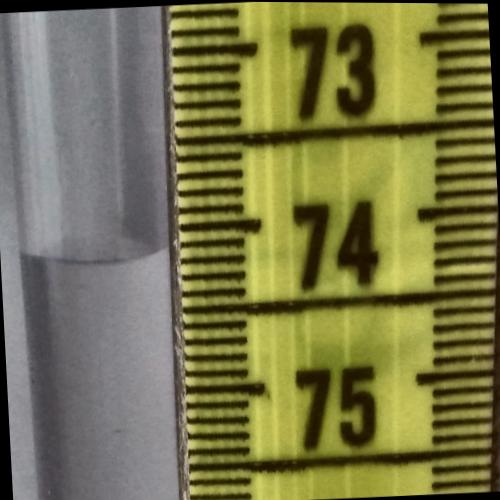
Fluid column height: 74.1 cm